Aerial crown-view tile of a tropical tree (Barro Colorado Island, Panama), acquired 20250217:
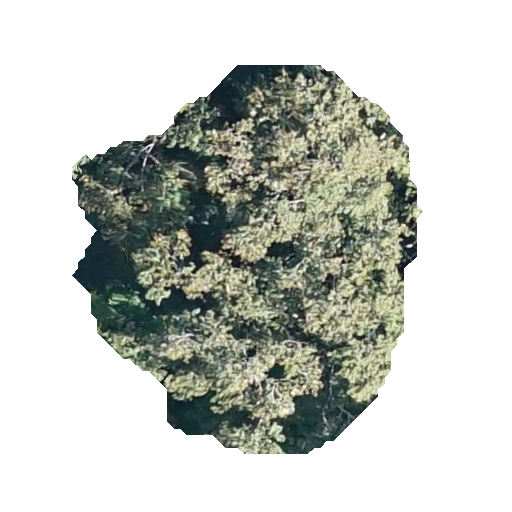
Species: Luehea seemannii
GBIF accepted scientific name: Luehea seemannii
Crown area: 146.126 m²